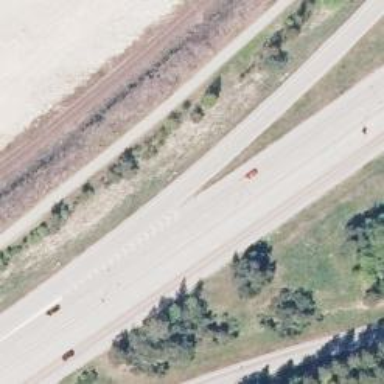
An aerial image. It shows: Trunk link road with asphalt surface.